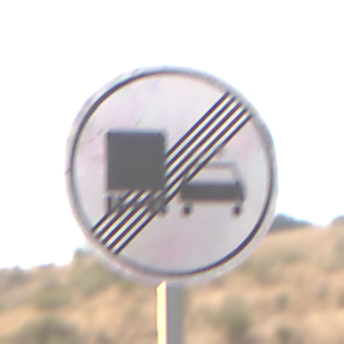
Verkehrszeichen: EndeUeberholverbotKraftfahrzeuge
Umgebung: Outdoor, Nature
Tageszeit: Midday
Wetter: PartlyCloudy
Licht: Natural
Jahreszeit: NotSpecified
Kontrast: HighContrast